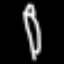
Label: pencil